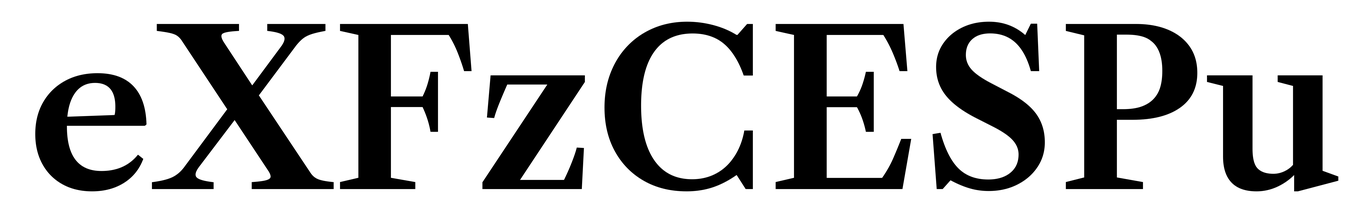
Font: LibreCaslonText_SemiBold